Brain MRI, t1w sequence, axial 2D slice.
Patient: age 37, sex F, weight 95 kg, height 1.95 m
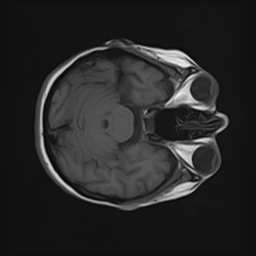